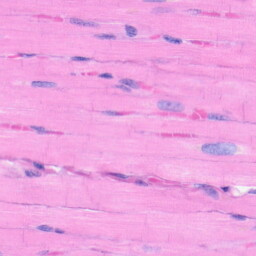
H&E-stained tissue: Heart